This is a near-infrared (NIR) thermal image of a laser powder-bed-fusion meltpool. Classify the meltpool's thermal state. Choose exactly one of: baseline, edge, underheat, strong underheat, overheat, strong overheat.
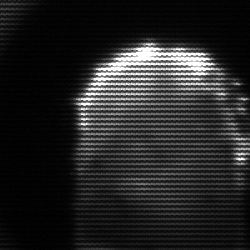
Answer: baseline